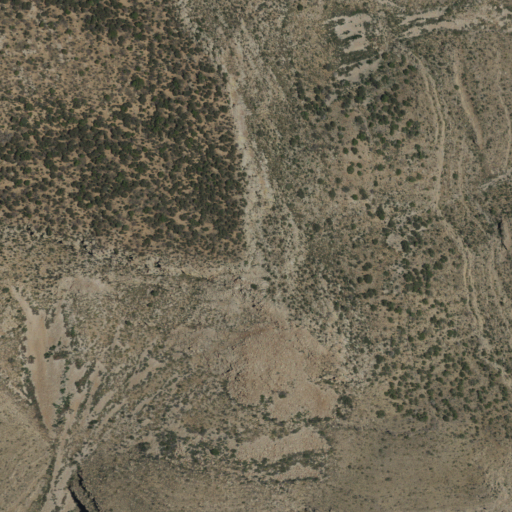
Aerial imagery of mountain in New Mexico named Silver Top Mountain containing shrub and evergreen forest